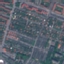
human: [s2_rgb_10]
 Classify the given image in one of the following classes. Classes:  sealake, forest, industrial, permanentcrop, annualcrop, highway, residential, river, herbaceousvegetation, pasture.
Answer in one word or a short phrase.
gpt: Residential